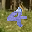
Label: 4